Brain MRI, t1w sequence, axial 2D slice.
Patient: age 34, sex F, weight 90 kg, height 1.9 m
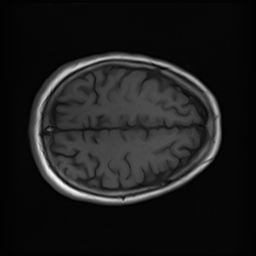